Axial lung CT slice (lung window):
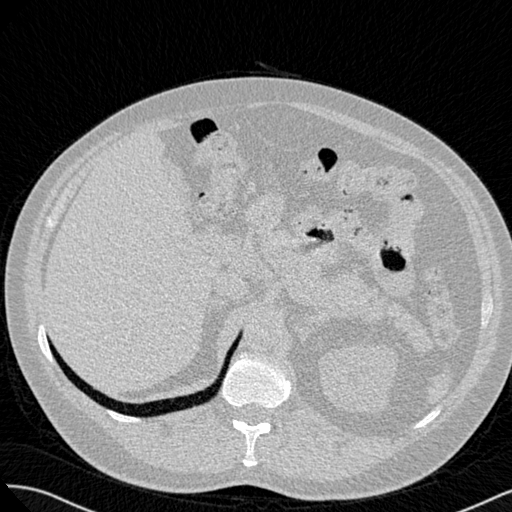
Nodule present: no